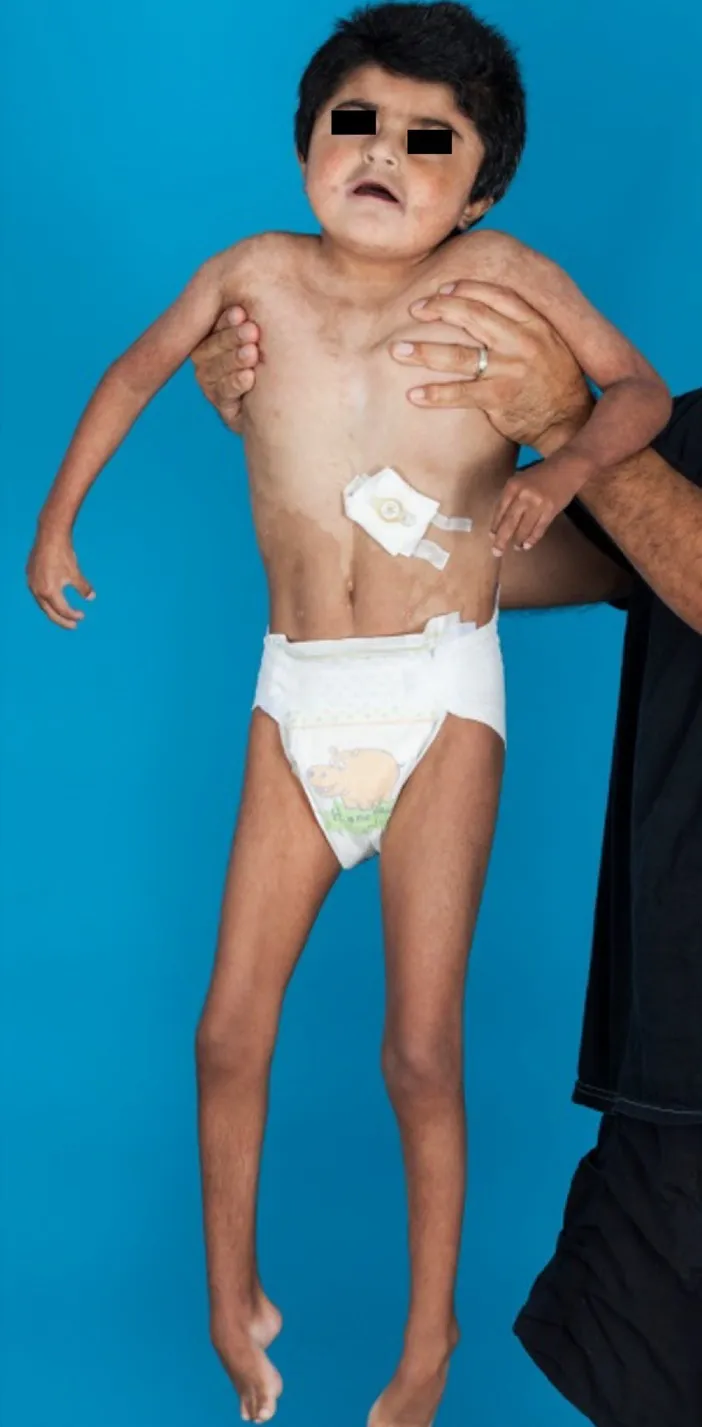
Coexistent hyper- and hypopigmentation, most prominent on the abdomen and trunk.
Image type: medical_photograph (other_medical_photograph)